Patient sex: M
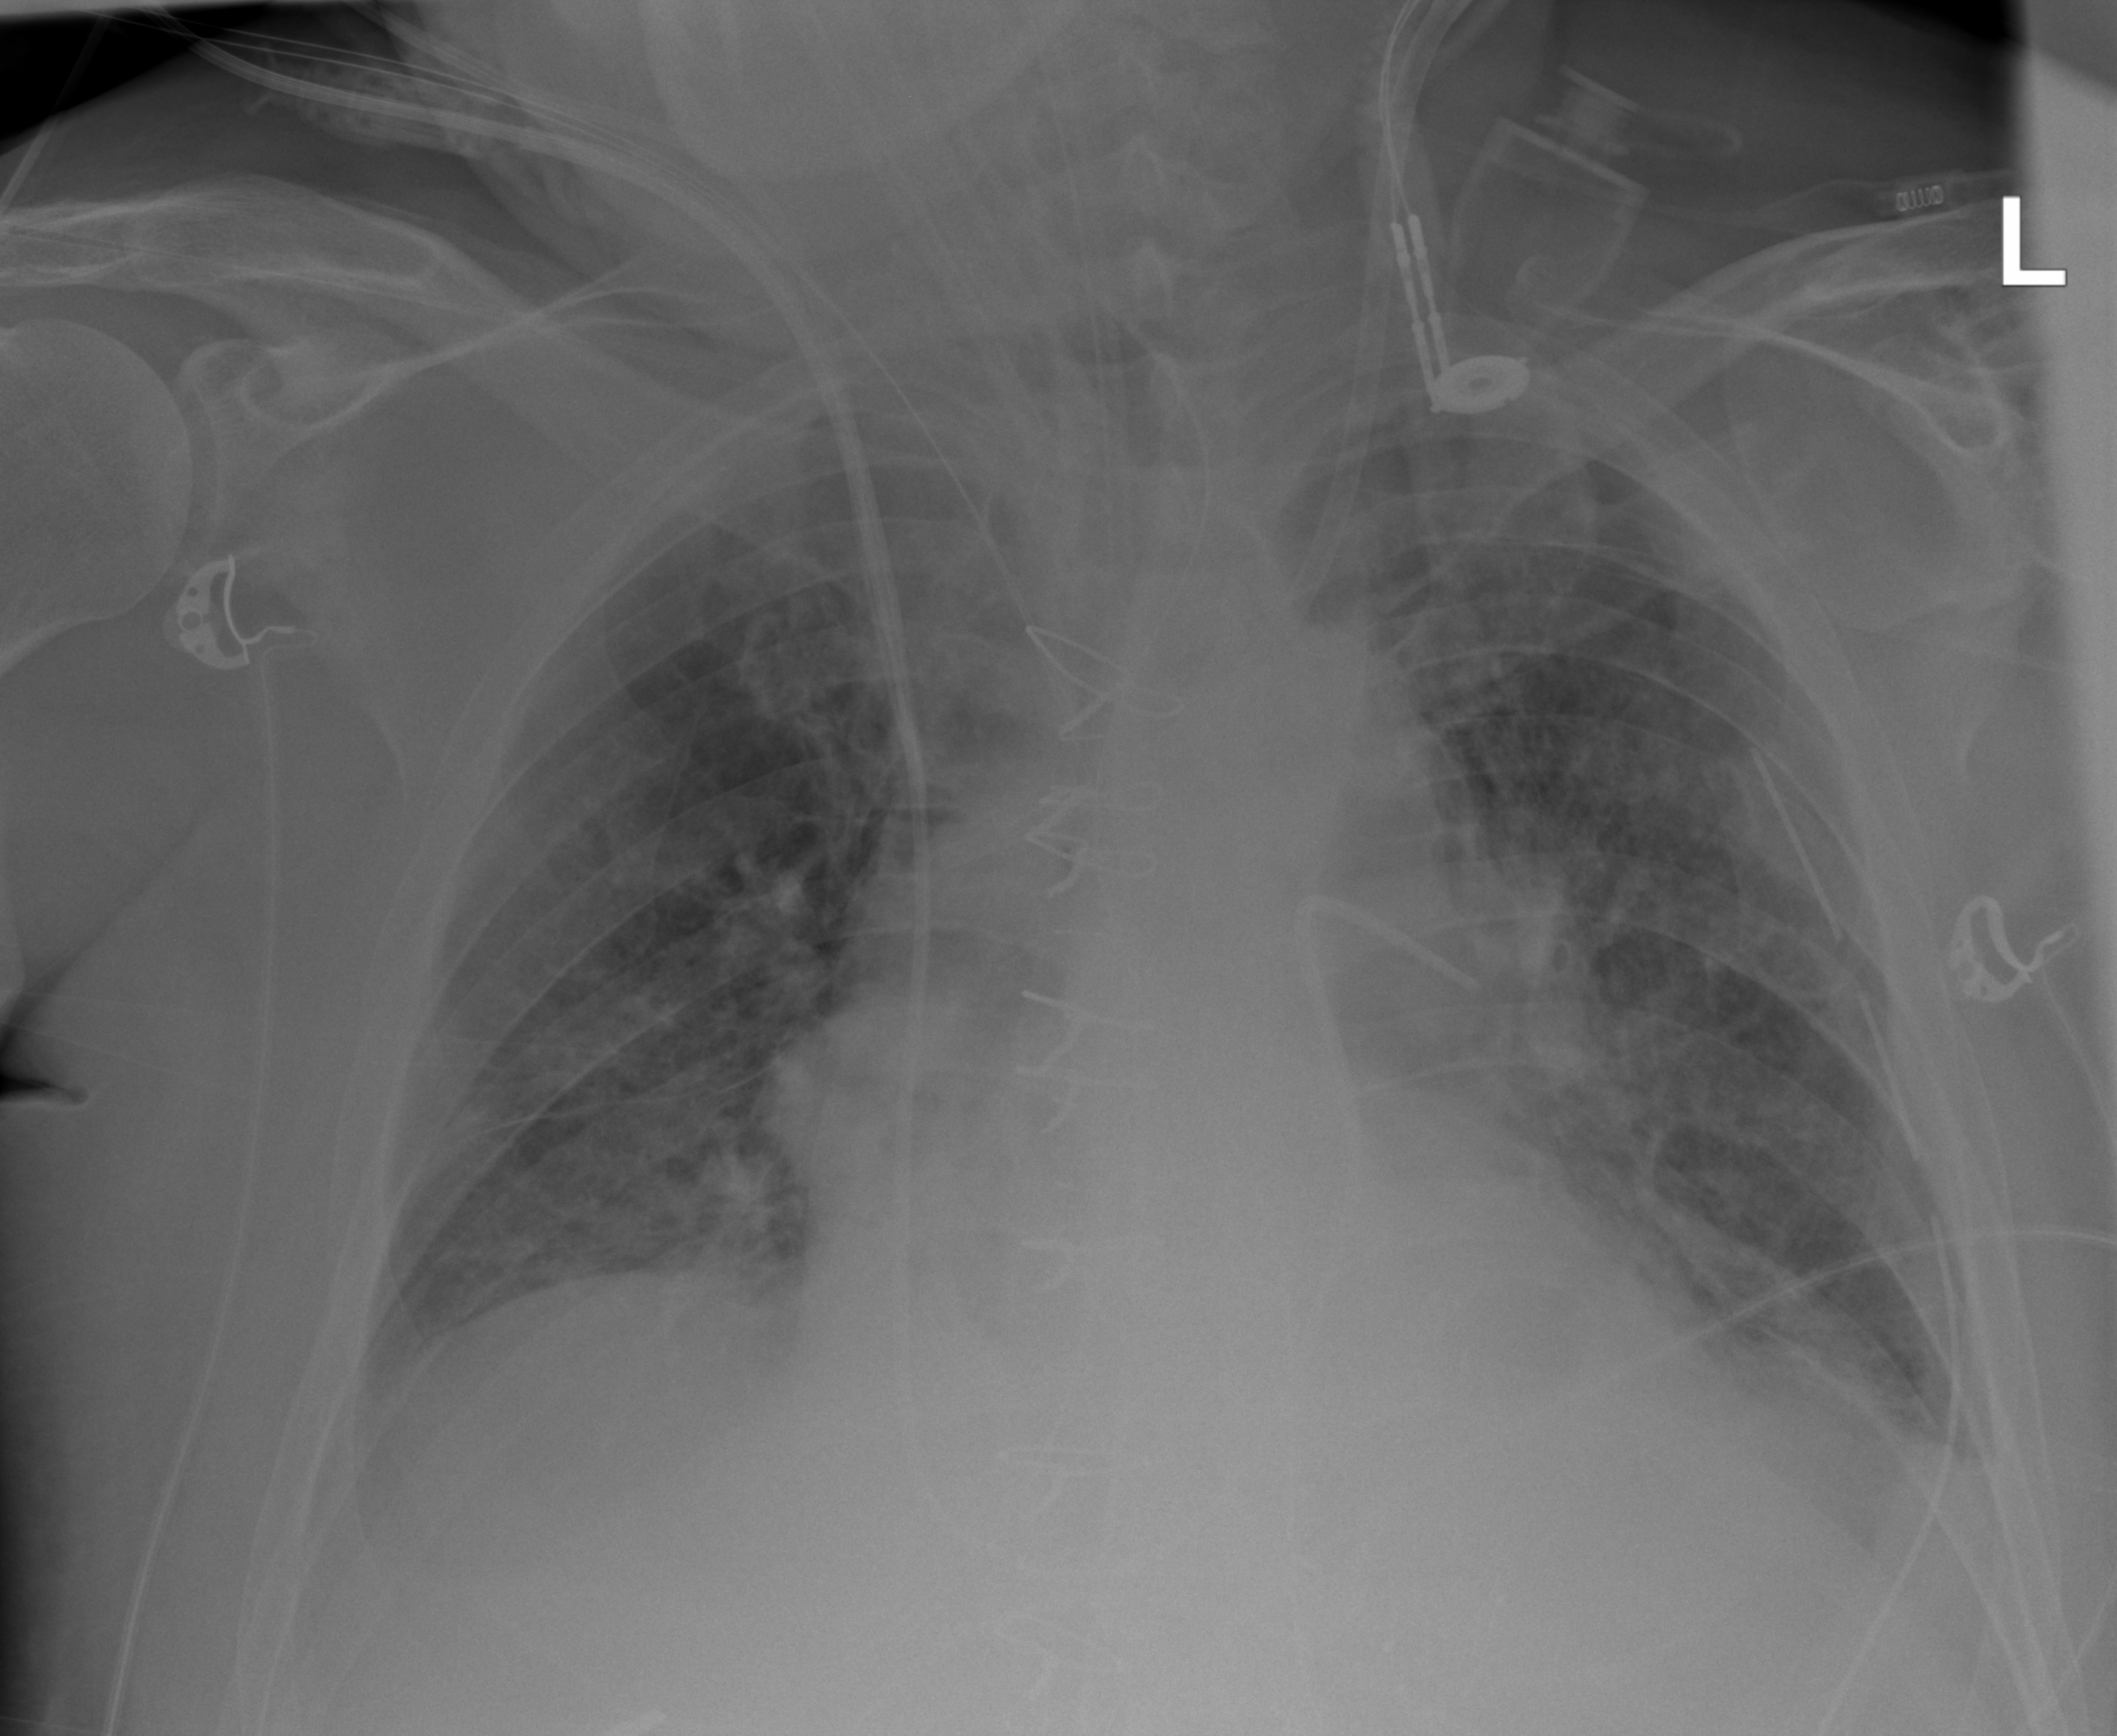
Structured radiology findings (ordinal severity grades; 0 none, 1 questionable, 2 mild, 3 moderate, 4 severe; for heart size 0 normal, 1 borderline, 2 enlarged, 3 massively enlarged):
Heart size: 2
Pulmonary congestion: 2
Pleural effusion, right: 0
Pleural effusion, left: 2
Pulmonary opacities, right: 0
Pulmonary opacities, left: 0
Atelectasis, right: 0
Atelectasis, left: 2